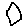
Label: hexagon